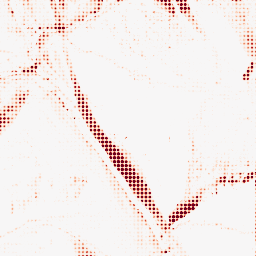
Category: morphological
Decomposition family: morphological_ellipse
Decomposition parameters: operation: opening
width: 10
height: 30
Upsampling method: sinc_hamming
Upsampling parameters: scale: 8
kernel_size: 4
Upsampling scale: 8